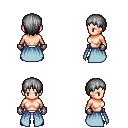
a pixel art fantasy rpg character, female body template, human, light skin, overskirt, white pants, gray plain hairstyle, metal gloves, black shoes, four views (front, back, left, right), 2x2 character sprite sheet, small pixel art, hard edges, no anti-aliasing